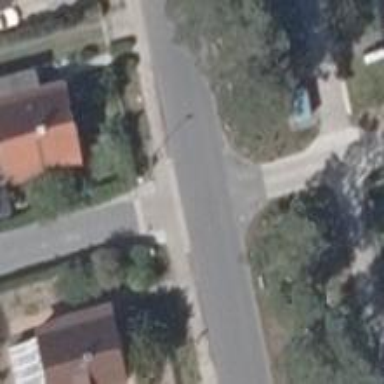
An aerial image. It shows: Residential road with asphalt surface.